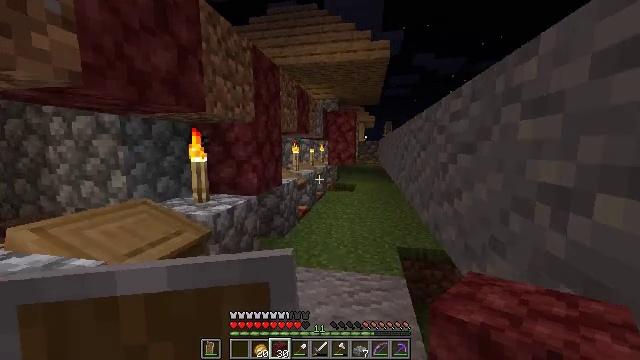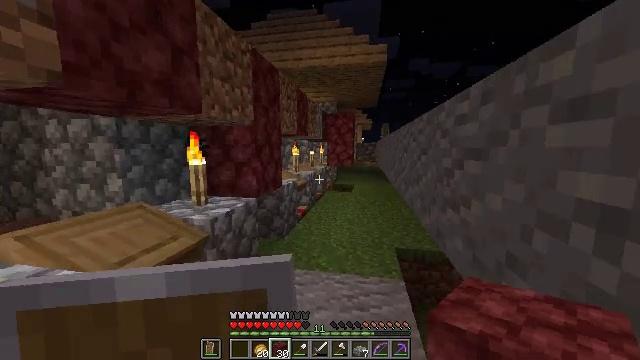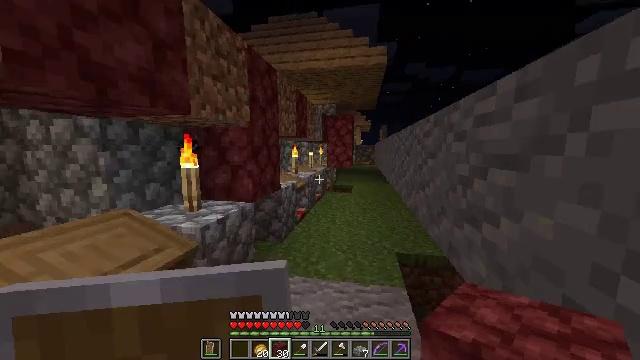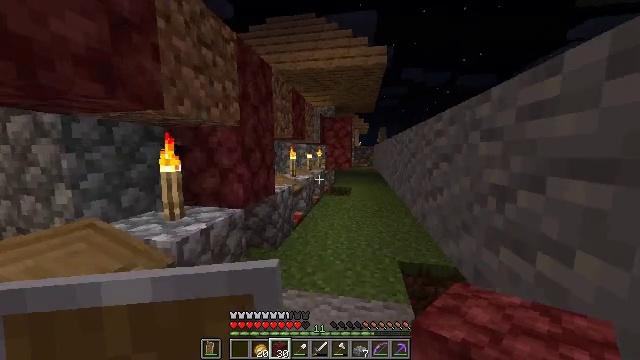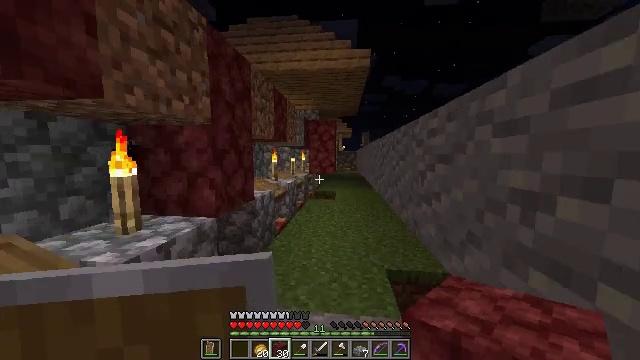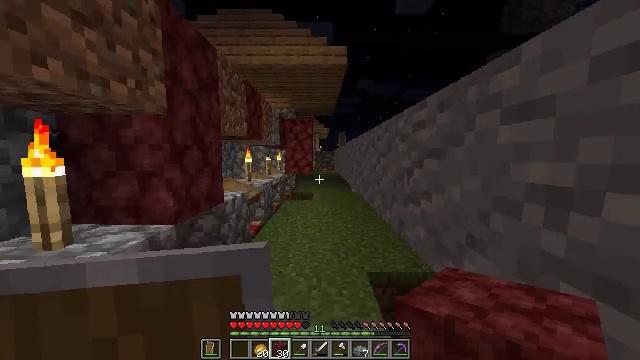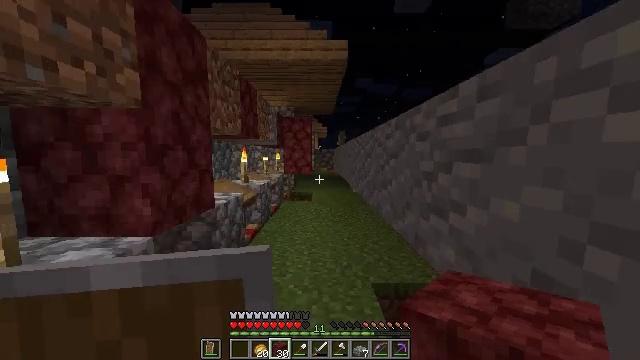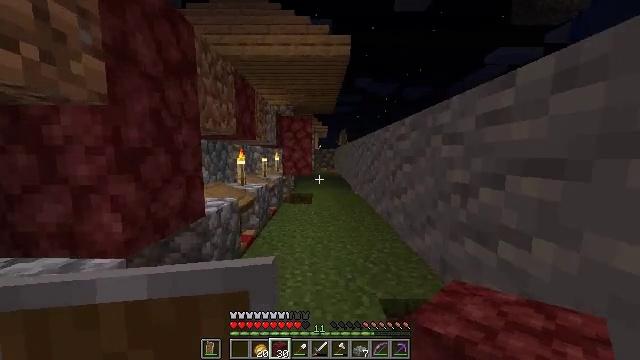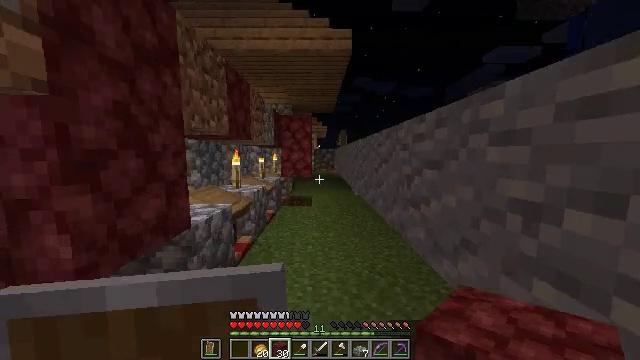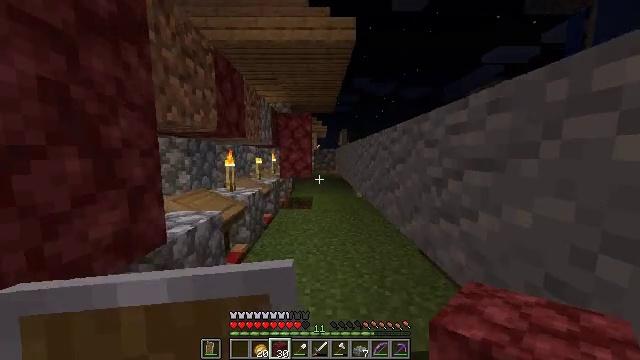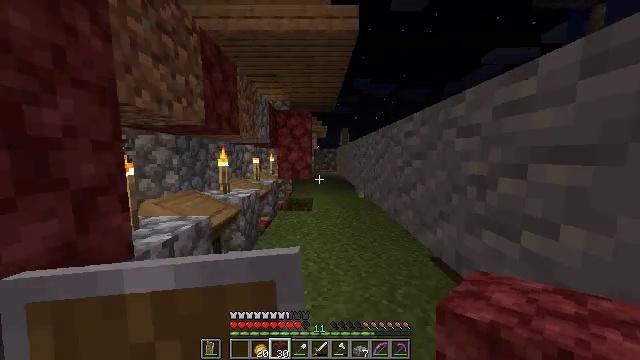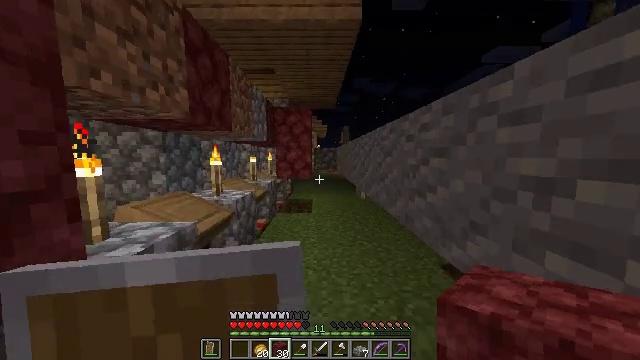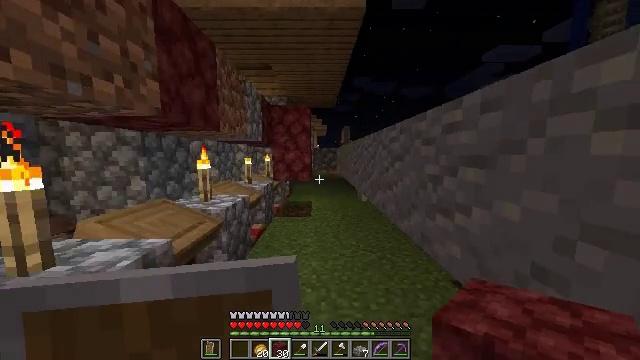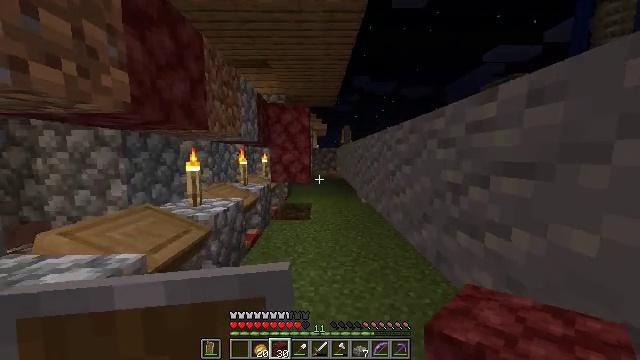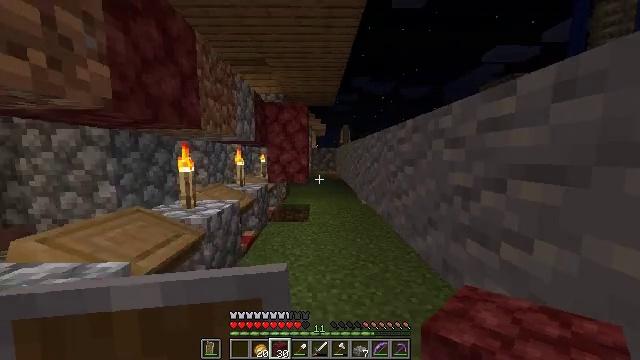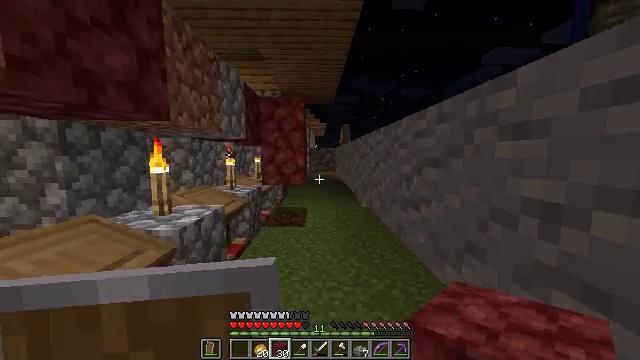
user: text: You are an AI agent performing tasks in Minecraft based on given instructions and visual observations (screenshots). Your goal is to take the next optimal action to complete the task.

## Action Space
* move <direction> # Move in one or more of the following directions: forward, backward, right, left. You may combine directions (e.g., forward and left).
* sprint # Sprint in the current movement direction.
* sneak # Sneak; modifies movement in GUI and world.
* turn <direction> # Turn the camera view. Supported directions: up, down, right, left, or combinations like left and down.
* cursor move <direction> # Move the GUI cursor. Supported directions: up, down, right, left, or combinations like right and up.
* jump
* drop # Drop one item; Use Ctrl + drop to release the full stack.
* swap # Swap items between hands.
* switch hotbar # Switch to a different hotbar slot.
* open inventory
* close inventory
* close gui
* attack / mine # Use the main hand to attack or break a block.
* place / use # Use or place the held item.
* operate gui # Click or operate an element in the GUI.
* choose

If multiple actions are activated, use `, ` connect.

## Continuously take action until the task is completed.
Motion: motion action
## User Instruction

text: Mine cobblestone to craft tools and furnaces.
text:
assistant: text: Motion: move forward
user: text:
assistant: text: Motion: move forward
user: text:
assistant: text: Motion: move forward
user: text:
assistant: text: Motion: move forward, turn right
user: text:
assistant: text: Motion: move forward, turn right
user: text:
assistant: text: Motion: move forward
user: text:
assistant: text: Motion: move forward
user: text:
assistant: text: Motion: move forward
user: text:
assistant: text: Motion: move forward
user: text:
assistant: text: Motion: move forward
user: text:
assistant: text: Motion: move forward
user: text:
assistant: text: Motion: move forward
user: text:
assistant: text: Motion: move forward
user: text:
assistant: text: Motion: move forward
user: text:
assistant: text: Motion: move forward
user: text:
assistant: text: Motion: move forward
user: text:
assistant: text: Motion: move forward
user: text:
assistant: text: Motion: move forward
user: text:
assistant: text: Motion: move forward and move right
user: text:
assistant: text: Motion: move forward and move right, turn left and down
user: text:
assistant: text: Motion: move forward and move right, turn left
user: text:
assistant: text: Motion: move forward, turn left
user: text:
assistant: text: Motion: move forward, turn left
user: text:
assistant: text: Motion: move forward
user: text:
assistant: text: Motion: move forward
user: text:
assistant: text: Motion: move forward
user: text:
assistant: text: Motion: move forward
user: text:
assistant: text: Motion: move forward
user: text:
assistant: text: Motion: move forward
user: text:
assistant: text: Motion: move forward and move right